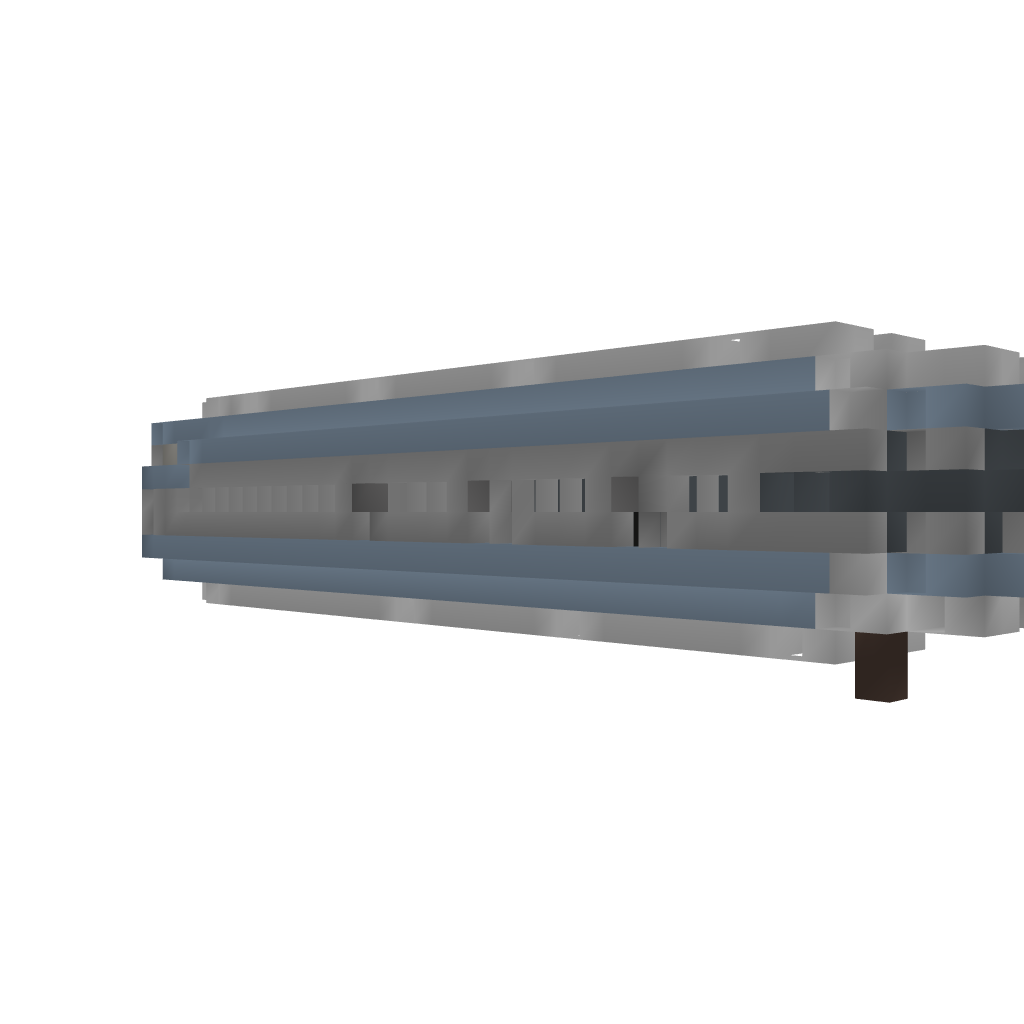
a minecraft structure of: Functional Corvette Airship